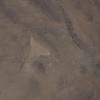
Label: land